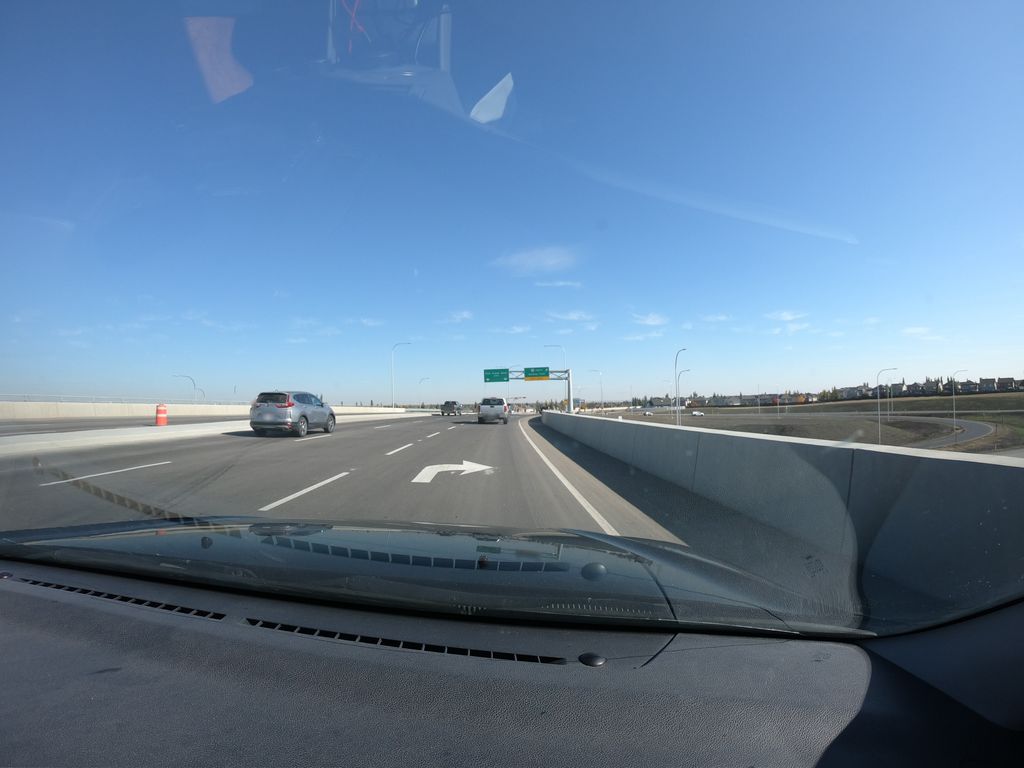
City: calgary